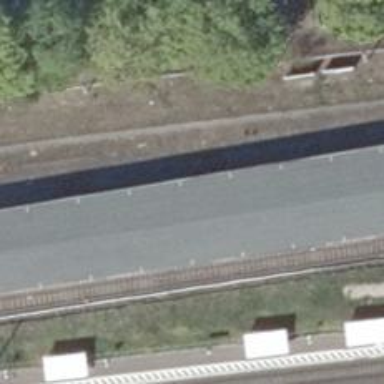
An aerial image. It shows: Platform edge at railway station.